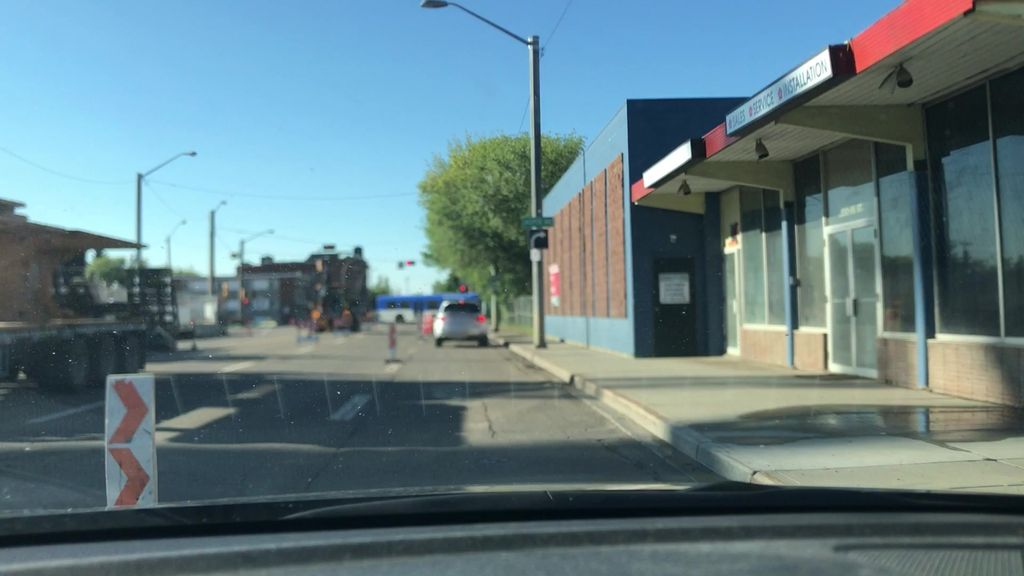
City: edmonton